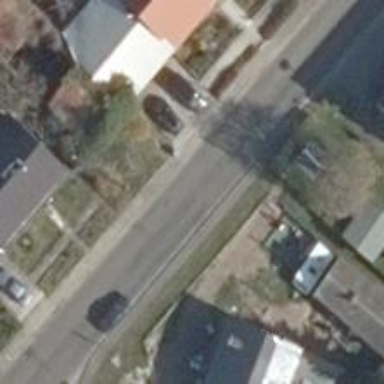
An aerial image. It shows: Secondary road with asphalt surface.